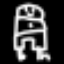
Label: pants